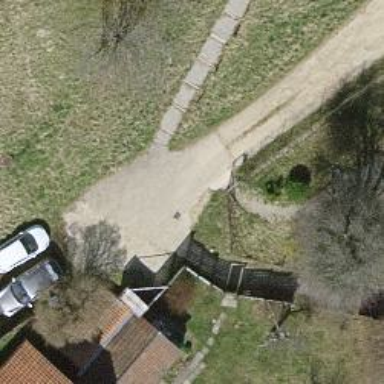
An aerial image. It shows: Gate.